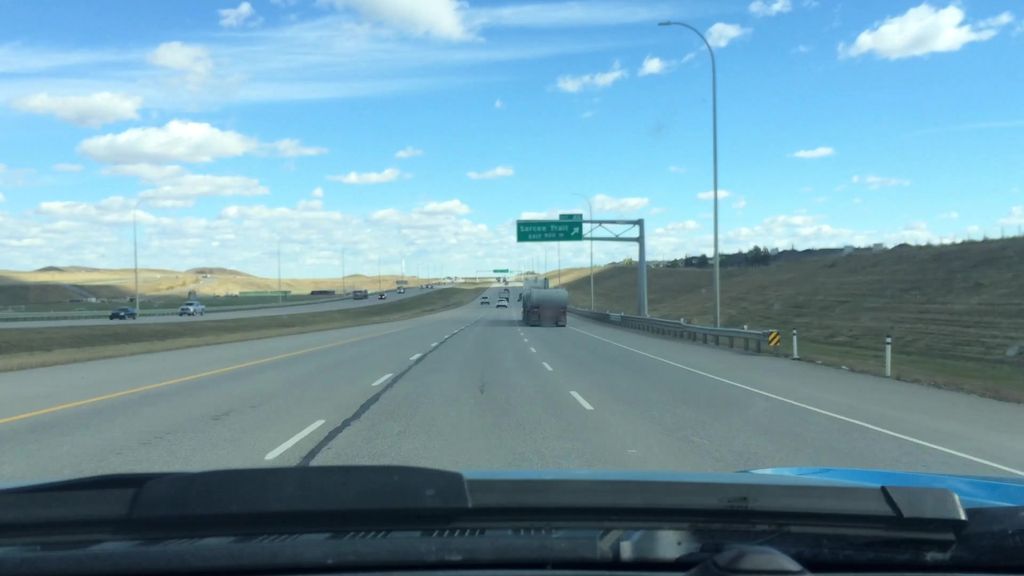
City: calgary